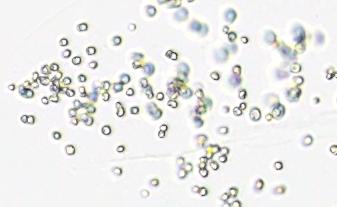
Label: Phaeocystis